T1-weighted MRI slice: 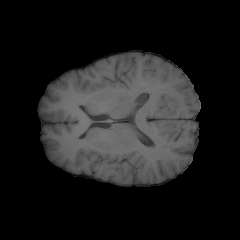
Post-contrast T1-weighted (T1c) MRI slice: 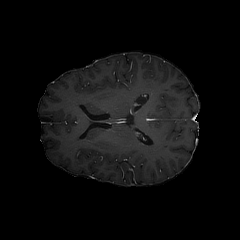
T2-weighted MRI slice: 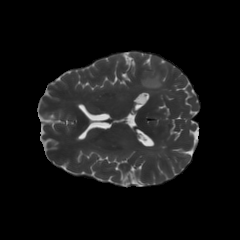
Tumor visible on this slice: yes